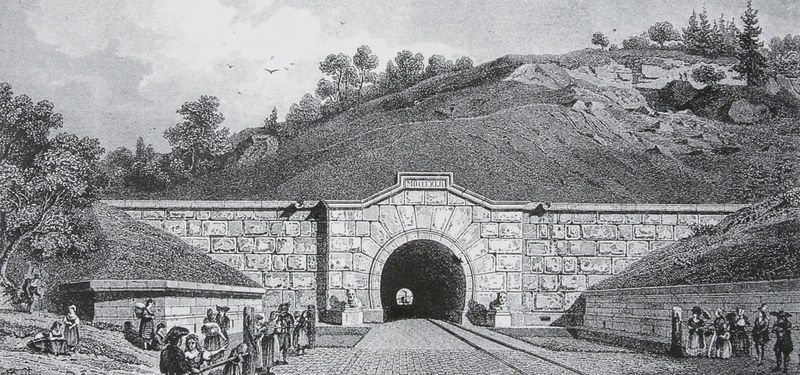
Titel: Tunneleinfahrt Erlangen
Künstler: Friedrich von Gärtner
Standort: München
Institution: Bayerische Staatsbibliothek
Schlagwörter: baum, berg, dunkel, felsen, gestein, gruppe, himmel, laub, schatten, weiß, wolken, bäume, frauen, landschaft, menschen, hell, licht, männer, schwarz, skizze, strasse, gebäude, architektur, sockel, stein, gesten, hügel, natur, vögel, brücke, sonne, personen, wald, ansicht, bogen, pflaster, zuschauer, abhang, hang, zug, mauer, graphik, geröll, steinmauer, figuren, böschung, tannen, inschrift, durchgang, warten, jahreszahl, eingang, mauerwerk, druck, lithographie, stich, lithografie, bahnhof, tanne, entwurf, portal, rustika, skulpturen, löwen, quader, mauern, bahn, eisenbahn, einfahrt, geleise, gleis, gleise, schienen, reisende, tunnel, station, zeichung, erlangen, tram, durchfahrt, bossenquader, latein, durchsicht, burgberg, bögel, torboden, tunneleingang